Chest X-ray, AP view. Patient: 48 years old, sex M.
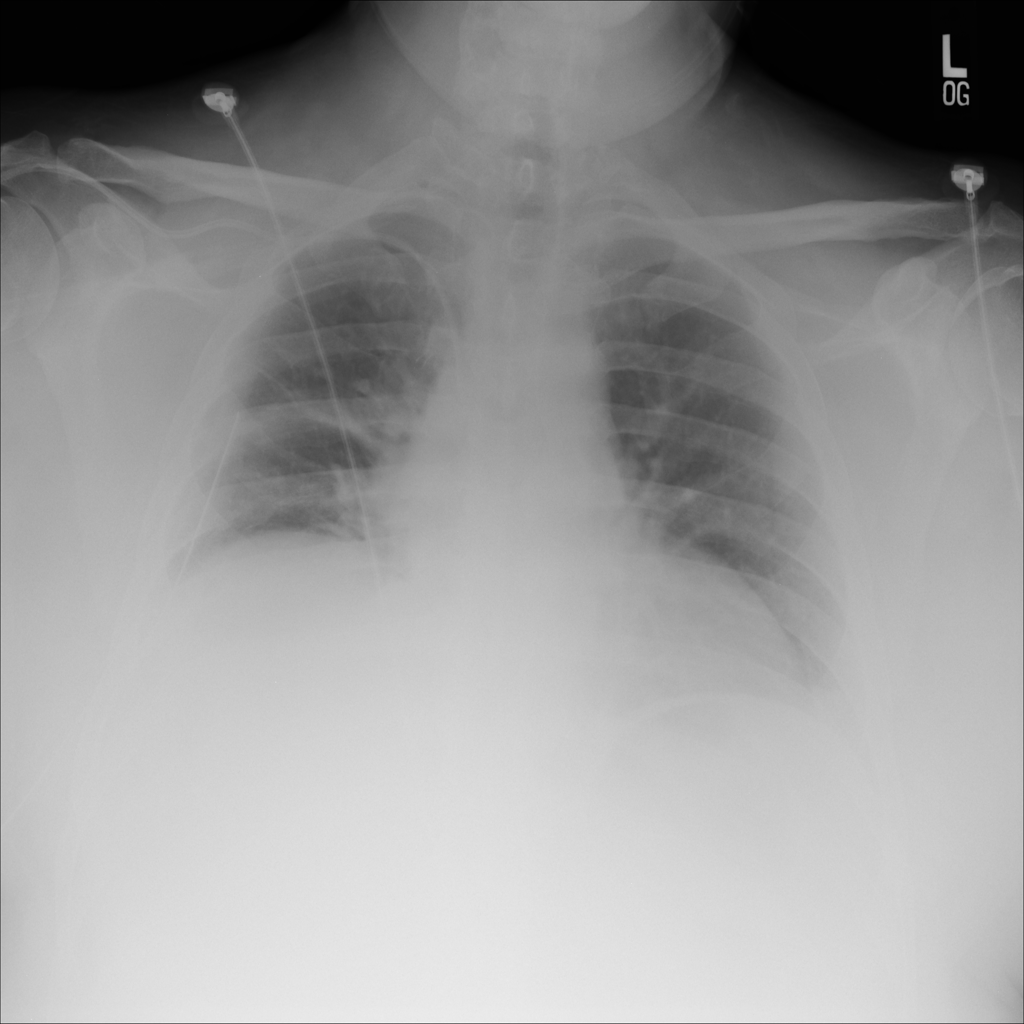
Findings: Atelectasis, Pneumothorax